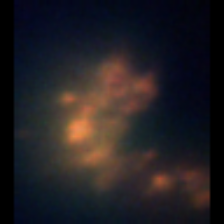
Taxon: Unknown_detritus
Group: Unknown